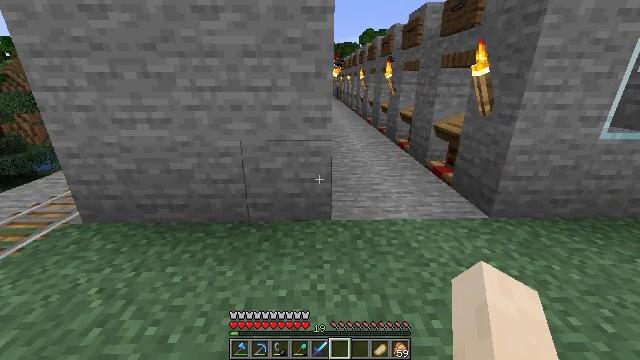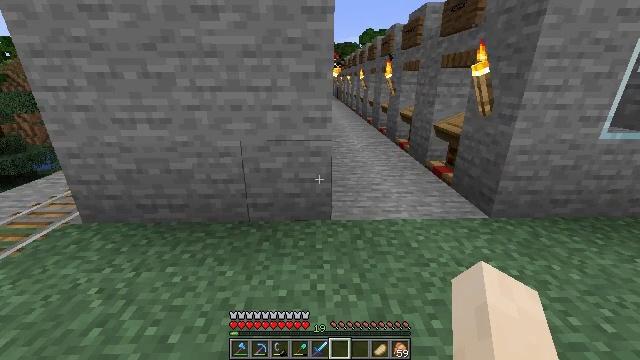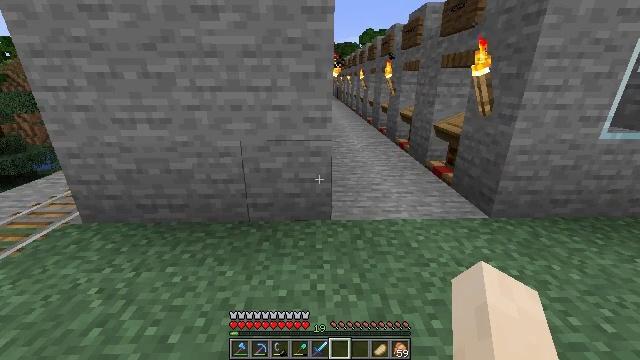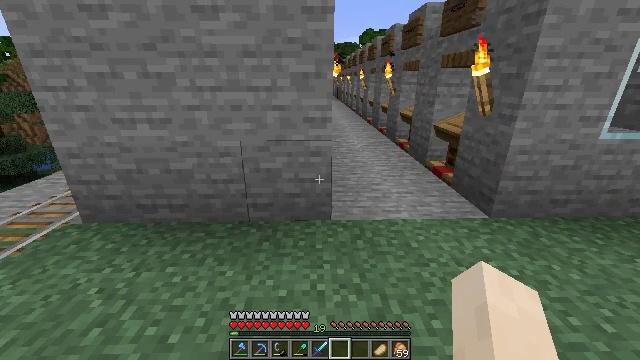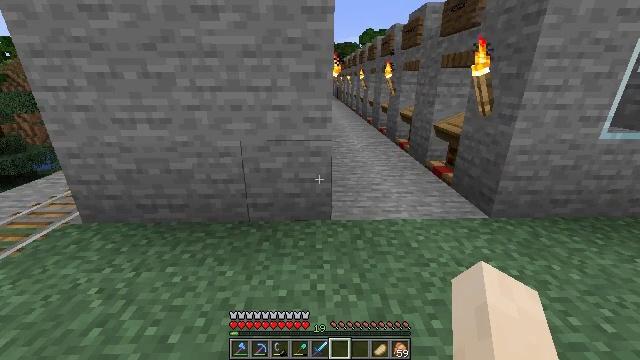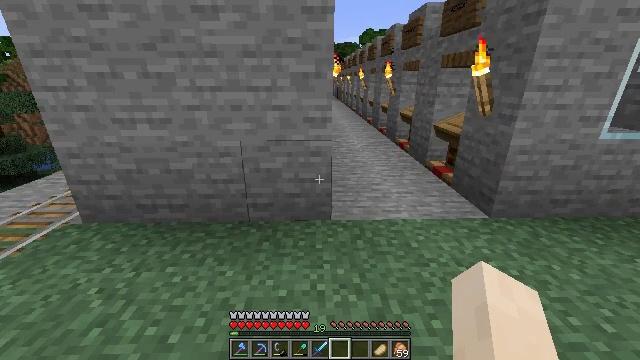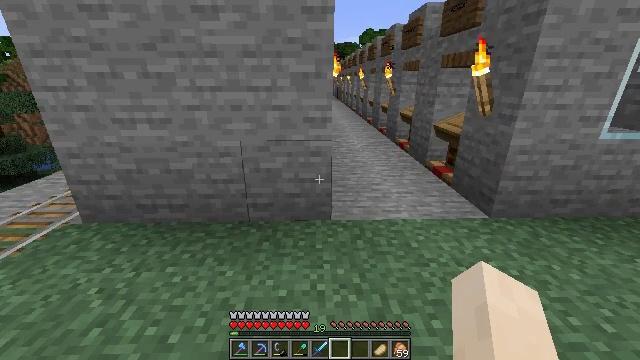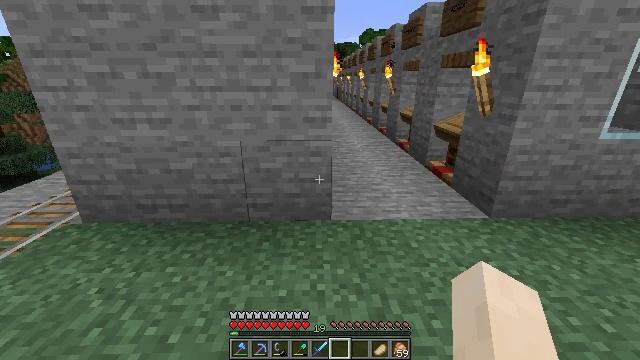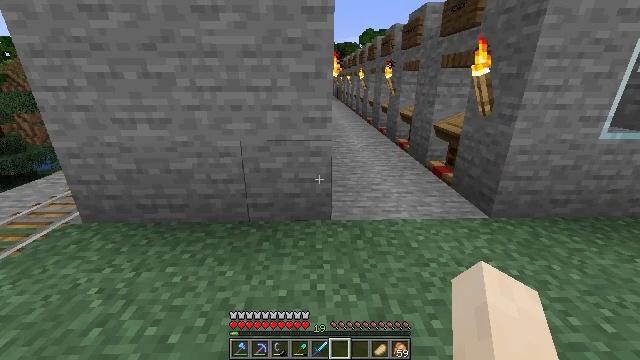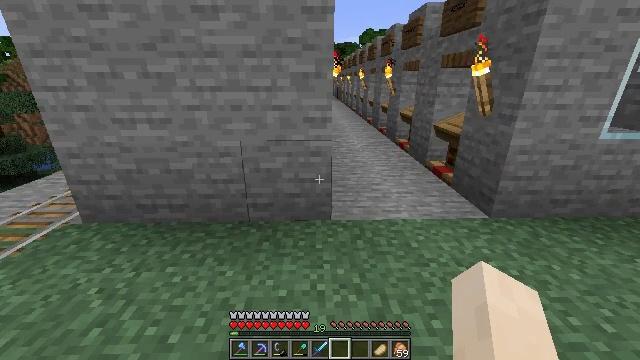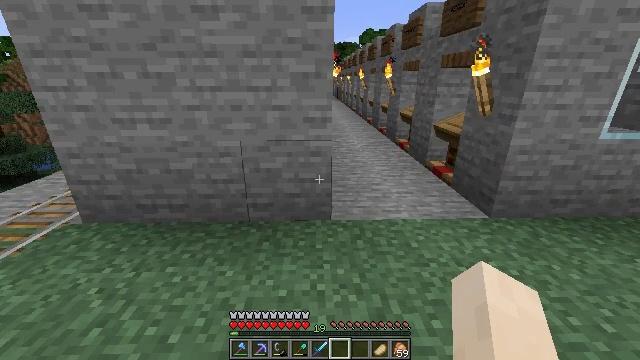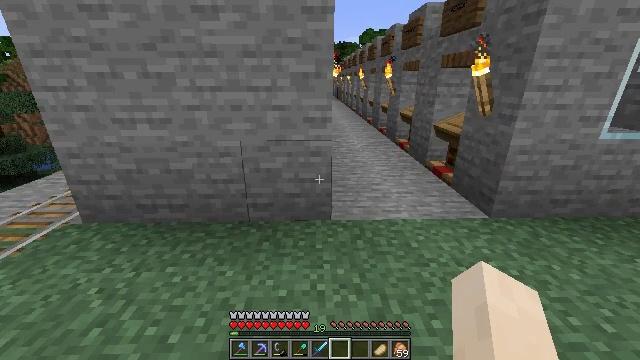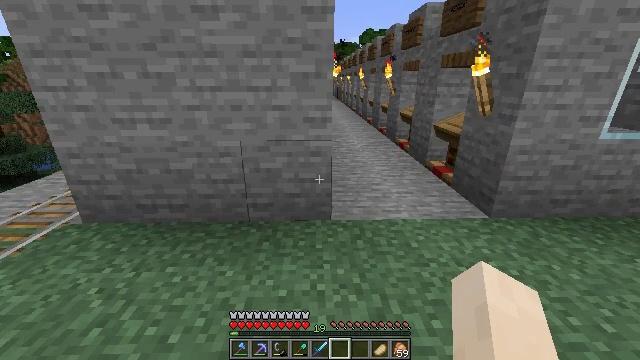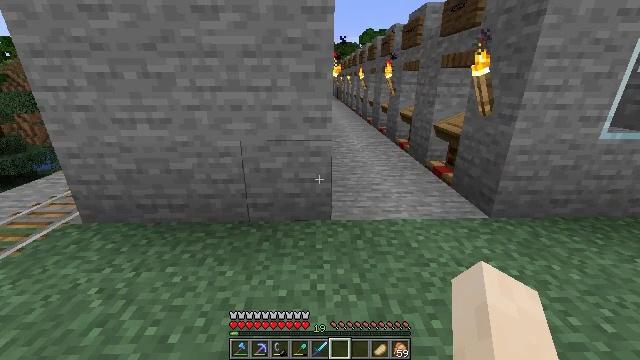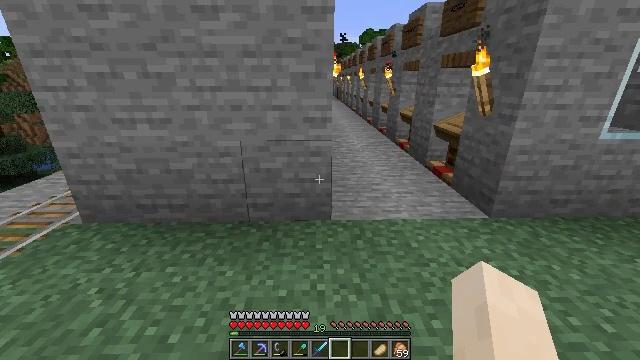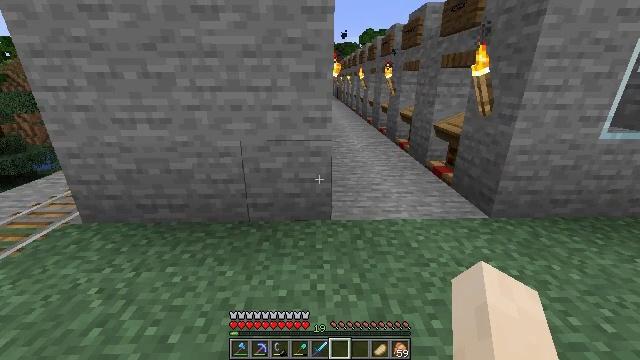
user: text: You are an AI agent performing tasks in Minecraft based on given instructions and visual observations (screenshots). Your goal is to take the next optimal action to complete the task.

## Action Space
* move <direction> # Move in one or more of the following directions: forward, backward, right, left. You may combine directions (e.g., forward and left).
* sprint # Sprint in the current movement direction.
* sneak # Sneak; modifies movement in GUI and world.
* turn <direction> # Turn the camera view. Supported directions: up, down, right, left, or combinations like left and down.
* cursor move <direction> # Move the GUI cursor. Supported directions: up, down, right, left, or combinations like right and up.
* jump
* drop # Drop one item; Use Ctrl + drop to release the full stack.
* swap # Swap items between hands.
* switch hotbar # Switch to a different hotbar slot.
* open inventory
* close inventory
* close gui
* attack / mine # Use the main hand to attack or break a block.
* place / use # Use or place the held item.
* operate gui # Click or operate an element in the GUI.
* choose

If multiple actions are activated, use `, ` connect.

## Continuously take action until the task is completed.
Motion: motion action
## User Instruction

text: Craft several smooth stone slab on the crafting table.
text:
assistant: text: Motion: no_op
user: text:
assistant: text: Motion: no_op
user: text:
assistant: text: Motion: no_op
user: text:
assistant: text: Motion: no_op
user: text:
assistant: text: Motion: no_op
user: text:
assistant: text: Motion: no_op
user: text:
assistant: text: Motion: no_op
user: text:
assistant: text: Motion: no_op
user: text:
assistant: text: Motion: no_op
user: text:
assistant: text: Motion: no_op
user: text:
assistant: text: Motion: no_op
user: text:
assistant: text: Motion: no_op
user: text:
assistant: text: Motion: no_op
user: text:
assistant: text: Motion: no_op
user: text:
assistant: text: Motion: no_op
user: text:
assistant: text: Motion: no_op
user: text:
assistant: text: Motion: no_op
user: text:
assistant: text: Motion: no_op
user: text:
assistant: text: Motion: no_op
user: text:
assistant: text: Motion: no_op
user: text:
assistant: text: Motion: no_op
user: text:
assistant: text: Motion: no_op
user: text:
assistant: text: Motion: no_op
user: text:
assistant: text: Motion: no_op
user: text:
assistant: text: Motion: no_op
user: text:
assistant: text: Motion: no_op
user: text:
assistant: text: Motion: no_op
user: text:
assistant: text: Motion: no_op
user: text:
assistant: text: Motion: no_op
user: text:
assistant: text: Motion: no_op